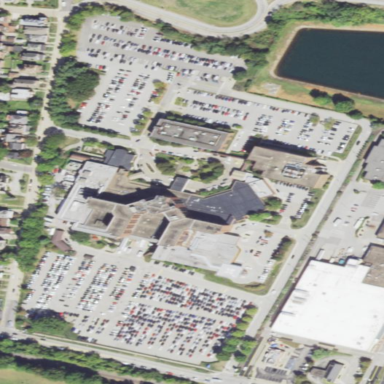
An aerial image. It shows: Hospital providing healthcare services.